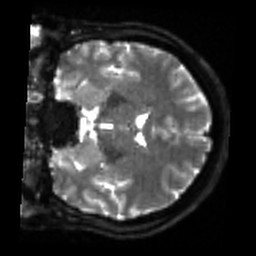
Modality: sbref
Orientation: coronal
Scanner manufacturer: siemens
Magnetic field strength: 3 T
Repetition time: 4 s
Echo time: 0.0594 s